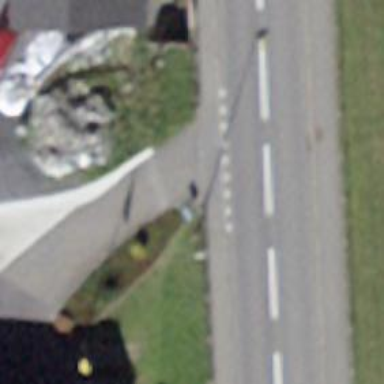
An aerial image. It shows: Asphalt sidewalk.